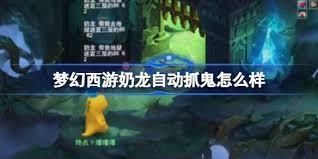
Label: nailong